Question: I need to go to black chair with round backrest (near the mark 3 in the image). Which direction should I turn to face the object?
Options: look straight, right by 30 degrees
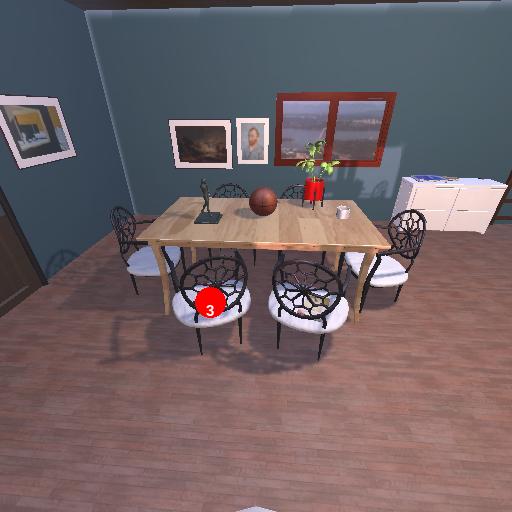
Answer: look straight